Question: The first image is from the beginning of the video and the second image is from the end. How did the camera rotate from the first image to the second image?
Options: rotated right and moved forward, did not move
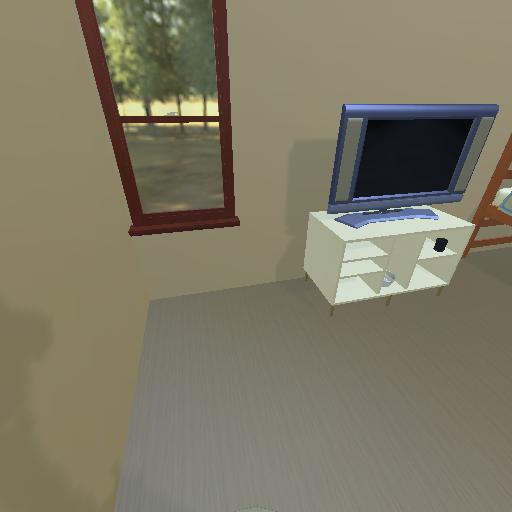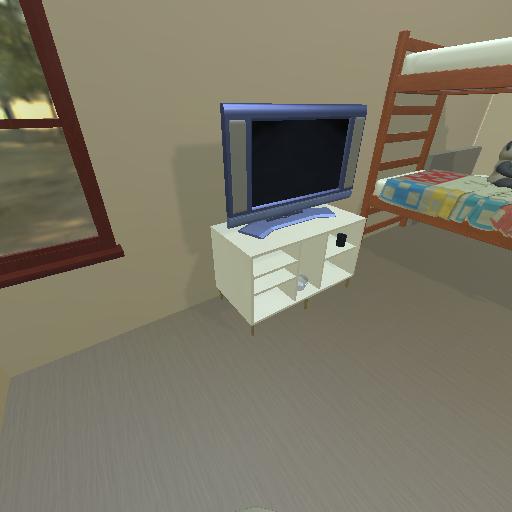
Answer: rotated right and moved forward